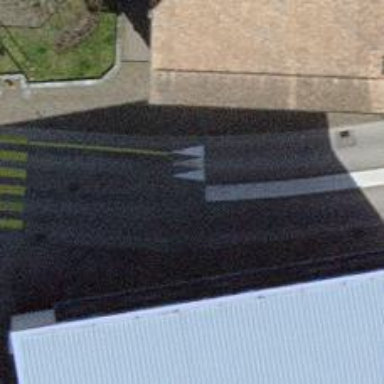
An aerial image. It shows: Traffic hump for calming the traffic.